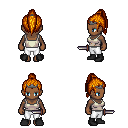
a pixel art fantasy rpg character, female body template, human, dark skin, white pirate shirt, white pants, dark blonde long topknot hairstyle, iron tiara, black shoes, dagger, four views (front, back, left, right), 2x2 character sprite sheet, small pixel art, hard edges, no anti-aliasing